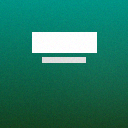
Screen state: on